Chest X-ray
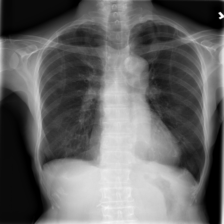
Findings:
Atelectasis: negative
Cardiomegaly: negative
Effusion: negative
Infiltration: negative
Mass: negative
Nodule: negative
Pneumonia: negative
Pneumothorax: negative
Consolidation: negative
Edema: negative
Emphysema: negative
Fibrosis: negative
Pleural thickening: negative
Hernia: negative